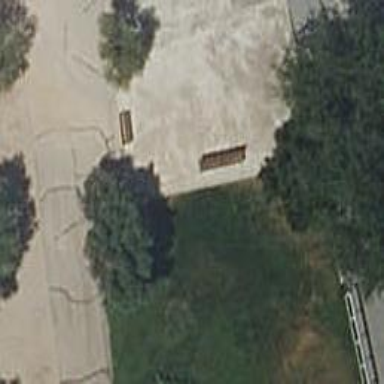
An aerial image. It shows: Bench for seating.